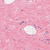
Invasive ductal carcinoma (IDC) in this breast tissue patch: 0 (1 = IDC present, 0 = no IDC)